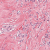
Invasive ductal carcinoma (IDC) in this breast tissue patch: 1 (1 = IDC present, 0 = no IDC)